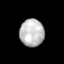
Tissue: lung
Cell type: Fibroblasts
Senescence score: 0.5667
Nuclear area (px): 647
Mean DAPI intensity: 190.281